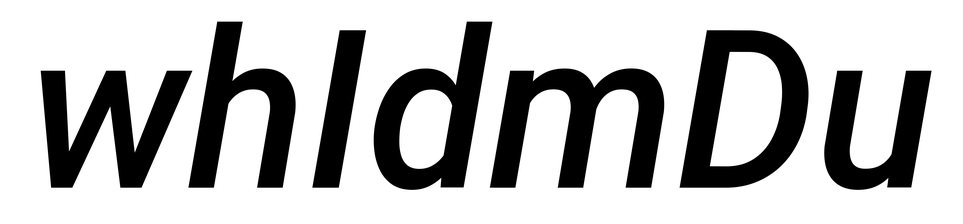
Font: Roboto-Italic_Medium_Italic